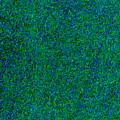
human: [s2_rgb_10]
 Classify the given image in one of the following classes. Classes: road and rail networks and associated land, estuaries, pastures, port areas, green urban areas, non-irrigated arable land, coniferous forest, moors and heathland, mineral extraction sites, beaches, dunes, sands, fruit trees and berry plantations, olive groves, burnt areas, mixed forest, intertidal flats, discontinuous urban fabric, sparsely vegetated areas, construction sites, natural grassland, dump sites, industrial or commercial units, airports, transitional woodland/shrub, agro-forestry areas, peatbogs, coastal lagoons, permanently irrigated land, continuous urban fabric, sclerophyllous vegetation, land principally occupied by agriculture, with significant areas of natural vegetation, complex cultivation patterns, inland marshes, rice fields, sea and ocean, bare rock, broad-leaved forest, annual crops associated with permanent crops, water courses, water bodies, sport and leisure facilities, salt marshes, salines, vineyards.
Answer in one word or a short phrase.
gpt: sea and ocean